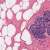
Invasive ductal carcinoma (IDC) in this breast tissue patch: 0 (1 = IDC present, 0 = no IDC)